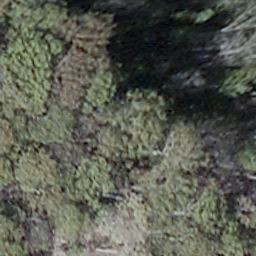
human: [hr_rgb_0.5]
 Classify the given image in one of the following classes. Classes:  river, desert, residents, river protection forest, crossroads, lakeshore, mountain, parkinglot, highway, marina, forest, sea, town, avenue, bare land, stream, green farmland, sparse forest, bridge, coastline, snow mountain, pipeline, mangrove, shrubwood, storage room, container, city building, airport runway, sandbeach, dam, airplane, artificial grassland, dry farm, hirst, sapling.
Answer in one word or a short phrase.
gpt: shrubwood